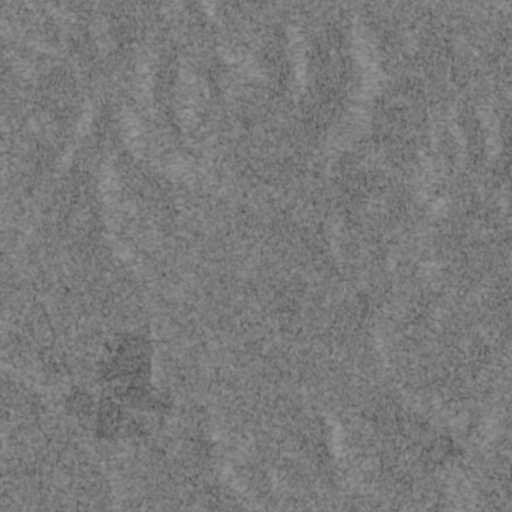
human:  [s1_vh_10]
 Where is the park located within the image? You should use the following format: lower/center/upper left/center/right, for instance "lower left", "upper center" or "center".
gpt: The park is located in the right of the image.
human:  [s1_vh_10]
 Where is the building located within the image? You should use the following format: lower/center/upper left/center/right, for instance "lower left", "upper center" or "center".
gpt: The building is located in the lower left of the image.
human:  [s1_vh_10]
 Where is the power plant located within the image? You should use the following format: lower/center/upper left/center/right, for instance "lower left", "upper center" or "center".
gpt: There is no power plant in the image.

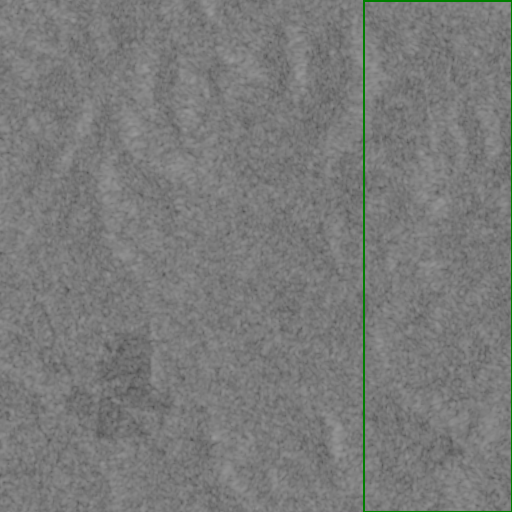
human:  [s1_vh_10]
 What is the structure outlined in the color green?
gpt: The structure outlined in green is a park.
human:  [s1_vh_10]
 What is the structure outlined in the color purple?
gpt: There is no purple outline.